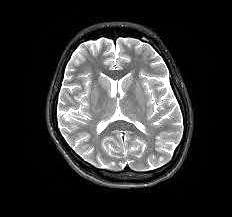
Label: notumor